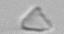
Label: detritus_transparent